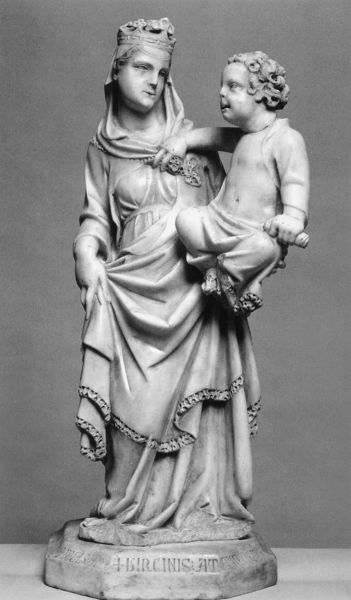
Titel: Madonna mit Kind
Künstler: Tino di Camaino
Institution: Turin, Museo Civico d’Arte Antica
Schlagwörter: hand, busen, frau, grau, holz, kleid, marmor, nase, blick, tuch, hemd, augen, falten, gesicht, sockel, stein, figur, gewand, kind, mutter, saum, borte, kinn, krone, locken, skulptur, statue, schrift, falte, inschrift, nabel, faltenwurf, steinmetz, griff, groß, schwarzweiss, kleinkind, christus, jesus, hüfte, mittelalter, königin, heilig, maria, madonna, spielzeug, bildhauer, latein, korne, schleider